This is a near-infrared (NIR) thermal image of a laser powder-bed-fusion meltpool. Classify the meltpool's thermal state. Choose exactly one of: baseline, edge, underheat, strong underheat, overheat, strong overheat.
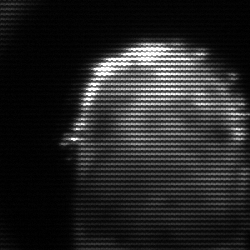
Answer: baseline